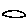
Label: bird